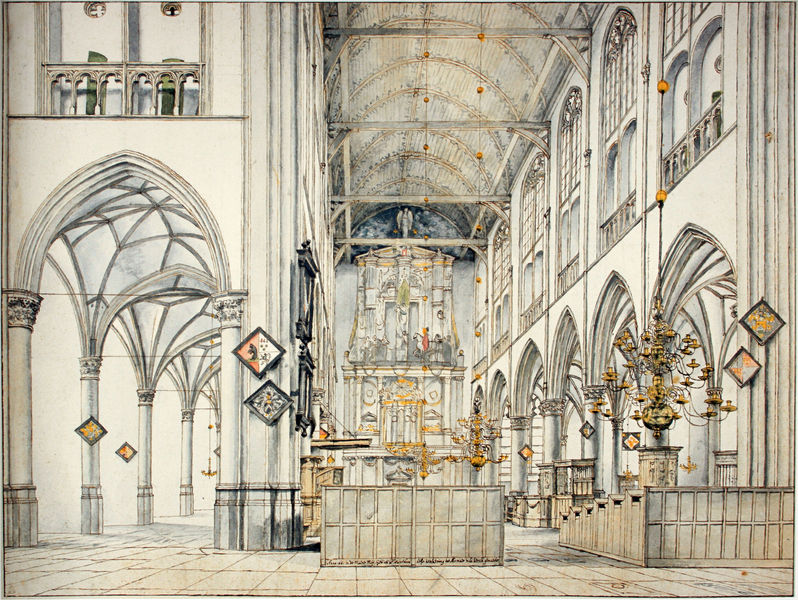
Titel: Innenansicht der Laurentiuskirche (Groote Kerk) in Alkmaar
Künstler: Pieter Jansz. Saenredam
Standort: Wien
Institution: Albertina
Schlagwörter: arch, arches, architecture, balcony, blue, chandelier, church, column, columns, corinthian, hall, lamp, religious, white, bench, chairs, gold, interior, room, windows, yellow, pictures, pink, floor, perspective, angel, stone, building, orange, light, drawing, sketch, pen, lights, architectural drawing, archway, dome, temple, cathedral, ink, nave, jesus, pews, ceiling, elevation, geometric, pencil, gothic, signs, pillar, brass, christian, altar, structure, grid, bar, hallway, vault, balustrade, diagram, tiles, domes, pew, egypt, indoor, benches, walkway, arcade, inside, tiling, vaulted, architectural, candelier, e, d, pillars, lighting, indoors, alter, pointed arch, cologne, w, r, point of view, architrave, x, colored pencil, vaults, intricate, pi, scaffolding, chandeliers, decorations, scaffold, z, vestibule, picure, ahch, vaulted ceilings, vaulted arch, ww, vestry, coats of arms, valuted, pwlsmdk, swksjsdk, m dskjsnmskisms, smksimsss, xz, pi;;arsarches, voult, high celings, corniche, opulance